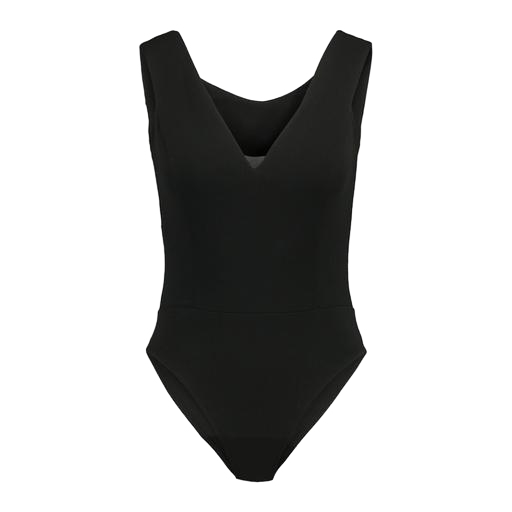
black plunge bodysuit, black mira cape-effect bodysuit, black modern dance waistcoat, white background